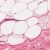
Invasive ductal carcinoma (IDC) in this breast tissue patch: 0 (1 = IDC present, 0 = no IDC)